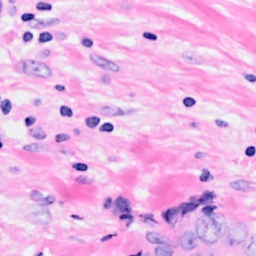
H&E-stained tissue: Breast